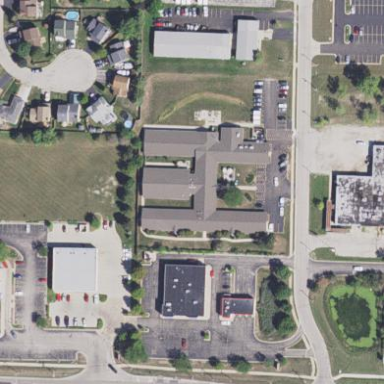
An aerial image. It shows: Nursing home building.